Field crop: tomato
Growth stage: 1
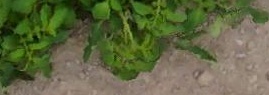
Species: tomato